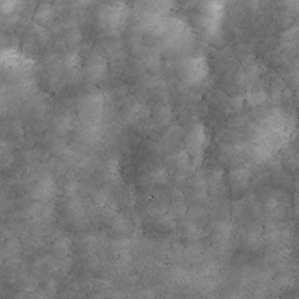
Label: non_frost